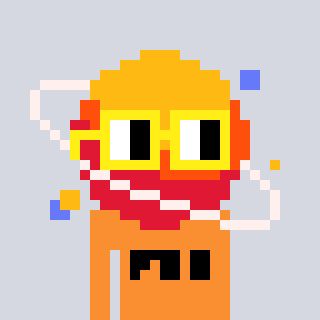
a pixel art character with square yellow glasses, a saturn-shaped head and a orange-colored body on a cool background